Field crop: maize
Growth stage: 1
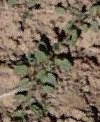
Species: convolvulus